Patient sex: F
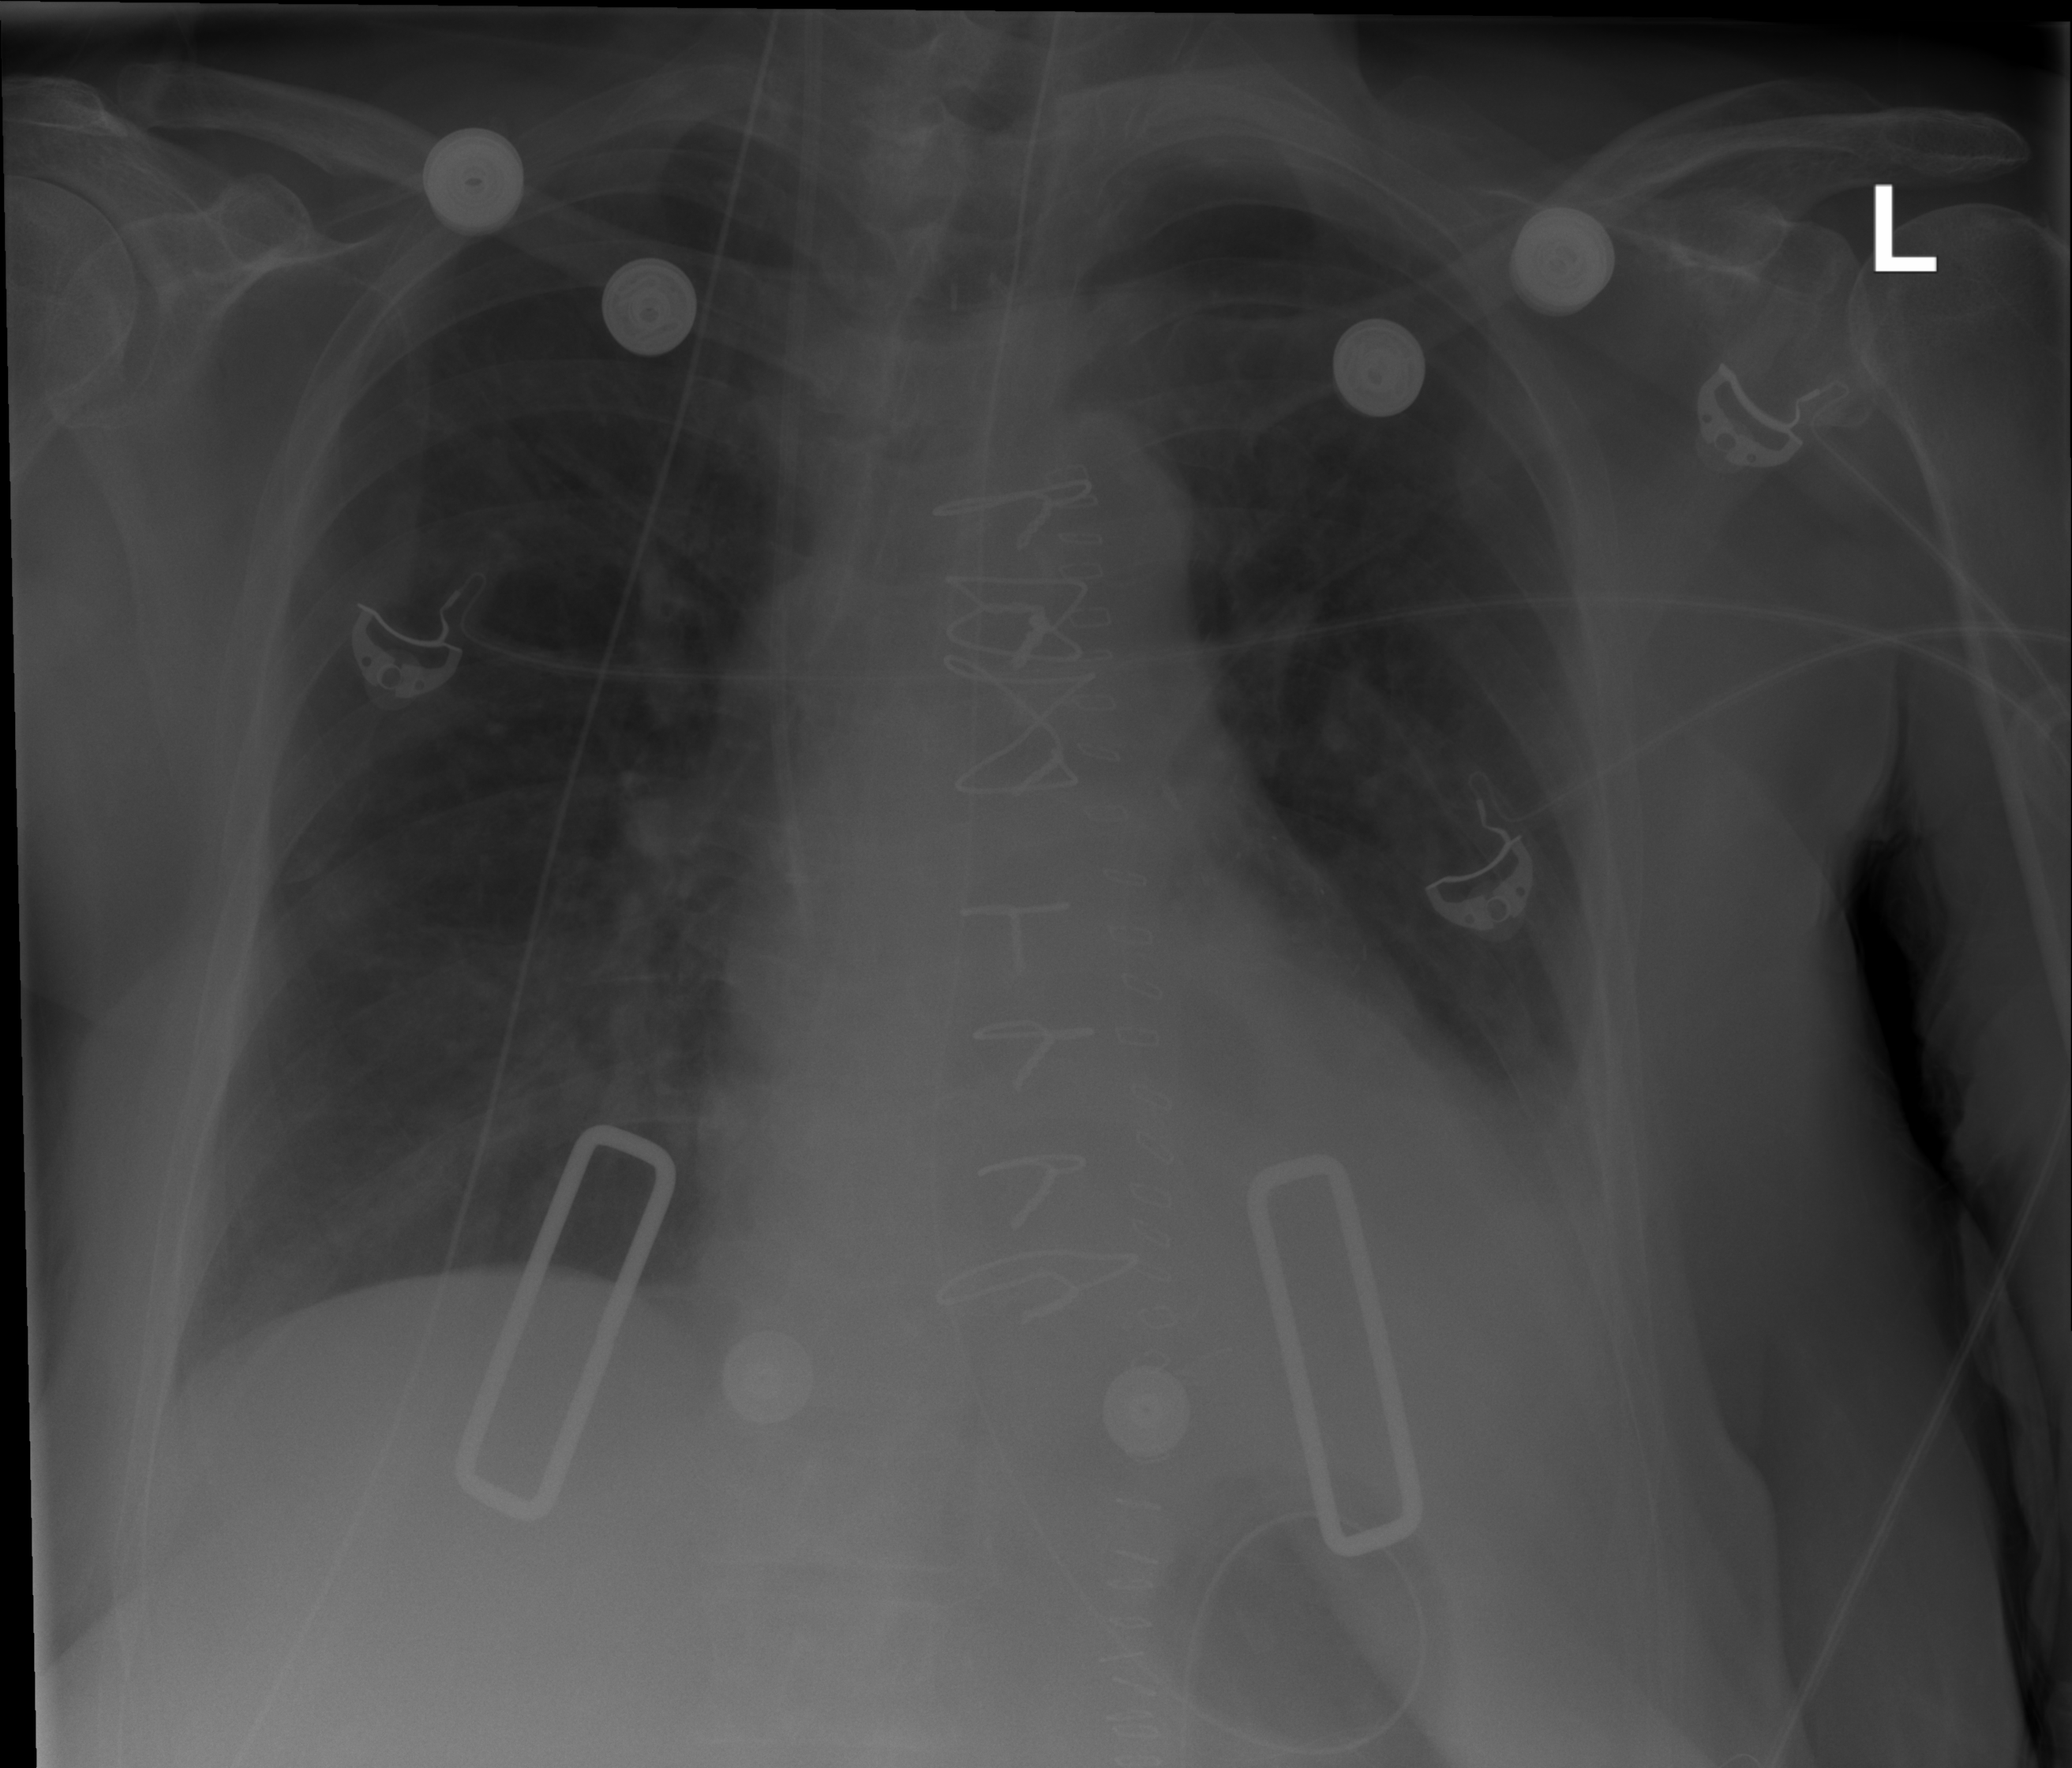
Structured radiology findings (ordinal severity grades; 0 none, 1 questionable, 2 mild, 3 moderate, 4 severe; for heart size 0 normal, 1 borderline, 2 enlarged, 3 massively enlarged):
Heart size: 0
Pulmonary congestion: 0
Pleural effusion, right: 0
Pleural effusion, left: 2
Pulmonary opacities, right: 0
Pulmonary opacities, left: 0
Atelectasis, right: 0
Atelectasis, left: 2